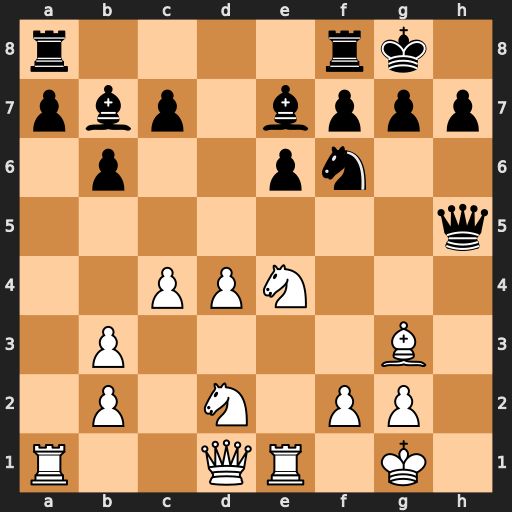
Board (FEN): r4rk1/pbp1bppp/1p2pn2/7q/2PPN3/1P4B1/1P1N1PP1/R2QR1K1
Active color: w
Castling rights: -
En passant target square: -
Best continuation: Nxf6+ Bxf6 Qxh5